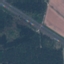
Land use / land cover class: Highway